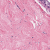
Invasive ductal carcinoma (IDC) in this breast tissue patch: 0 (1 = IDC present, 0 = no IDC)